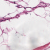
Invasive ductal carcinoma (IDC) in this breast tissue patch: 0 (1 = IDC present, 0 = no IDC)